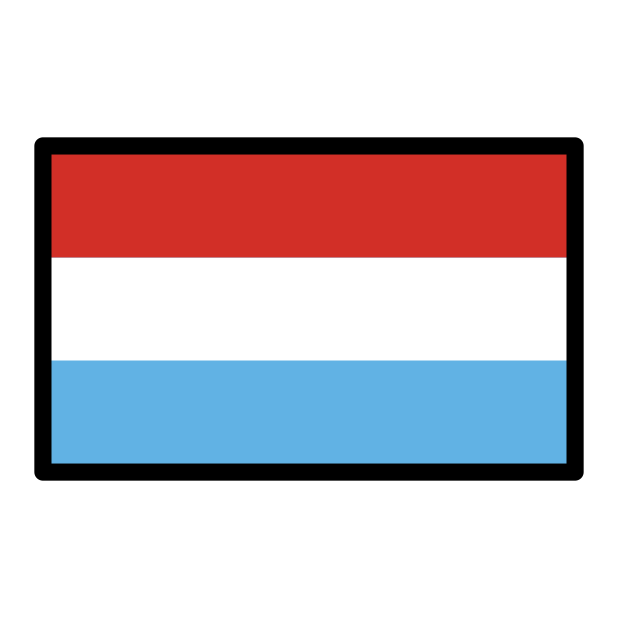
flag: Luxembourg